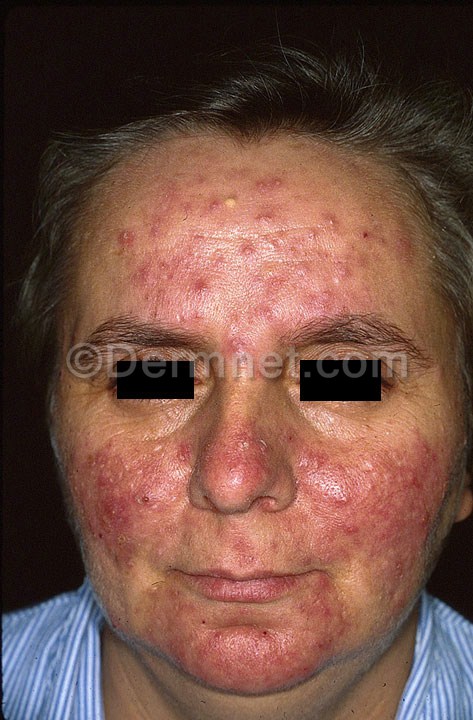
Disease: Acne and Rosacea Photos